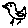
Label: bird